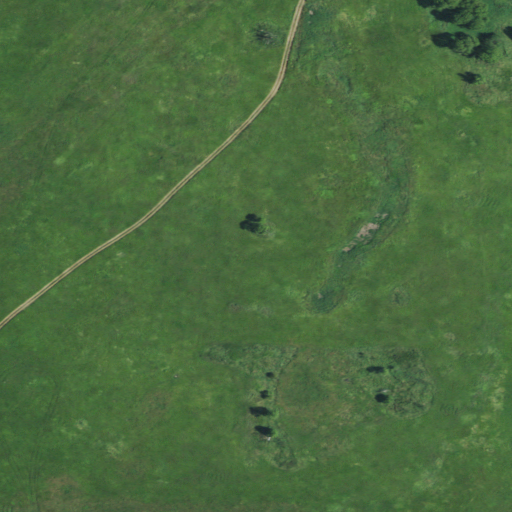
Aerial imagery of island in South Dakota named Plum Island containing herbaceous wetlands and pasture